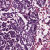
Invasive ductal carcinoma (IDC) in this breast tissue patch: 1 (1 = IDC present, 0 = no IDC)